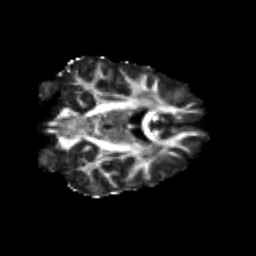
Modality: FA
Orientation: coronal
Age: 24
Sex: male
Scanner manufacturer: siemens
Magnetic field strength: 3 T
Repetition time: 3.5 s
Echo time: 0.125 s